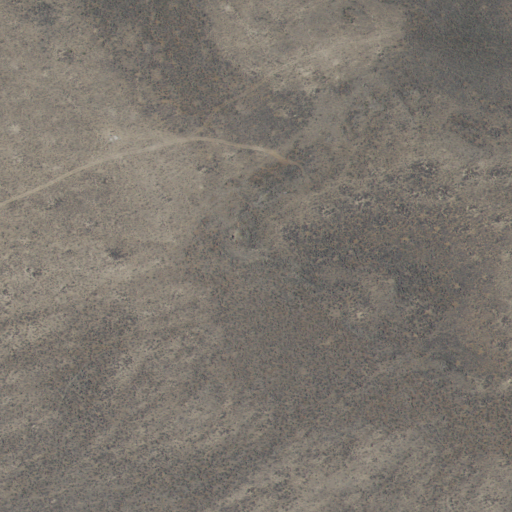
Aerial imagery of mountain in Idaho named Sixmile Butte containing only shrub